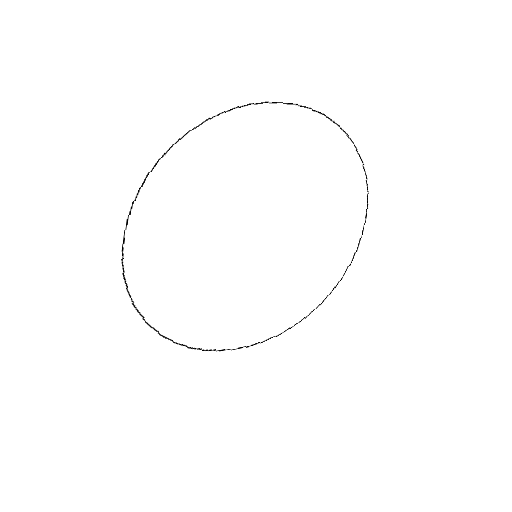
Crossing number: 0